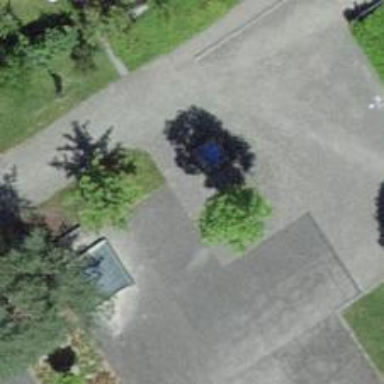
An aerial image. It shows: Beautiful fountain.